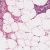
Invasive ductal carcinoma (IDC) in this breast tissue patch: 0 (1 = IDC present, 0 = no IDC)